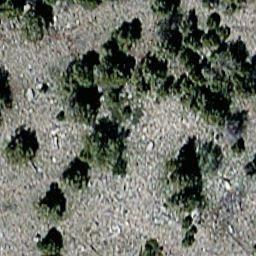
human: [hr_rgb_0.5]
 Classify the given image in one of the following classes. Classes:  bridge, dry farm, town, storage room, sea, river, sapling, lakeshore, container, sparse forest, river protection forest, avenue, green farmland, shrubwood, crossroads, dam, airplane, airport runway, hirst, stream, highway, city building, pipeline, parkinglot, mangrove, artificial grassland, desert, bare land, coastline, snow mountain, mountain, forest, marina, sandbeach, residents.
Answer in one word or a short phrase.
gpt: sparse forest